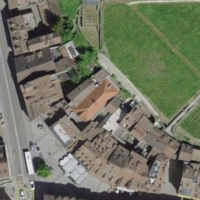
EUNIS habitat code: 54
Species observed at this site:
Sturnus vulgaris
Troglodytes troglodytes
Passer domesticus
Fringilla coelebs
Buteo buteo
Passer montanus
Turdus merula
Larus michahellis
Cygnus olor
Parus major
Hirundo rustica
Milvus milvus
Turdus pilaris
Columba livia
Motacilla alba
Periparus ater